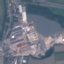
Label: Industrial